Interaction volume radius: 5 \u00c5
Interaction volume height: 15 \u00c5
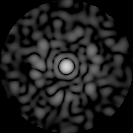
Disorder parameter: 0.8515